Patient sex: M
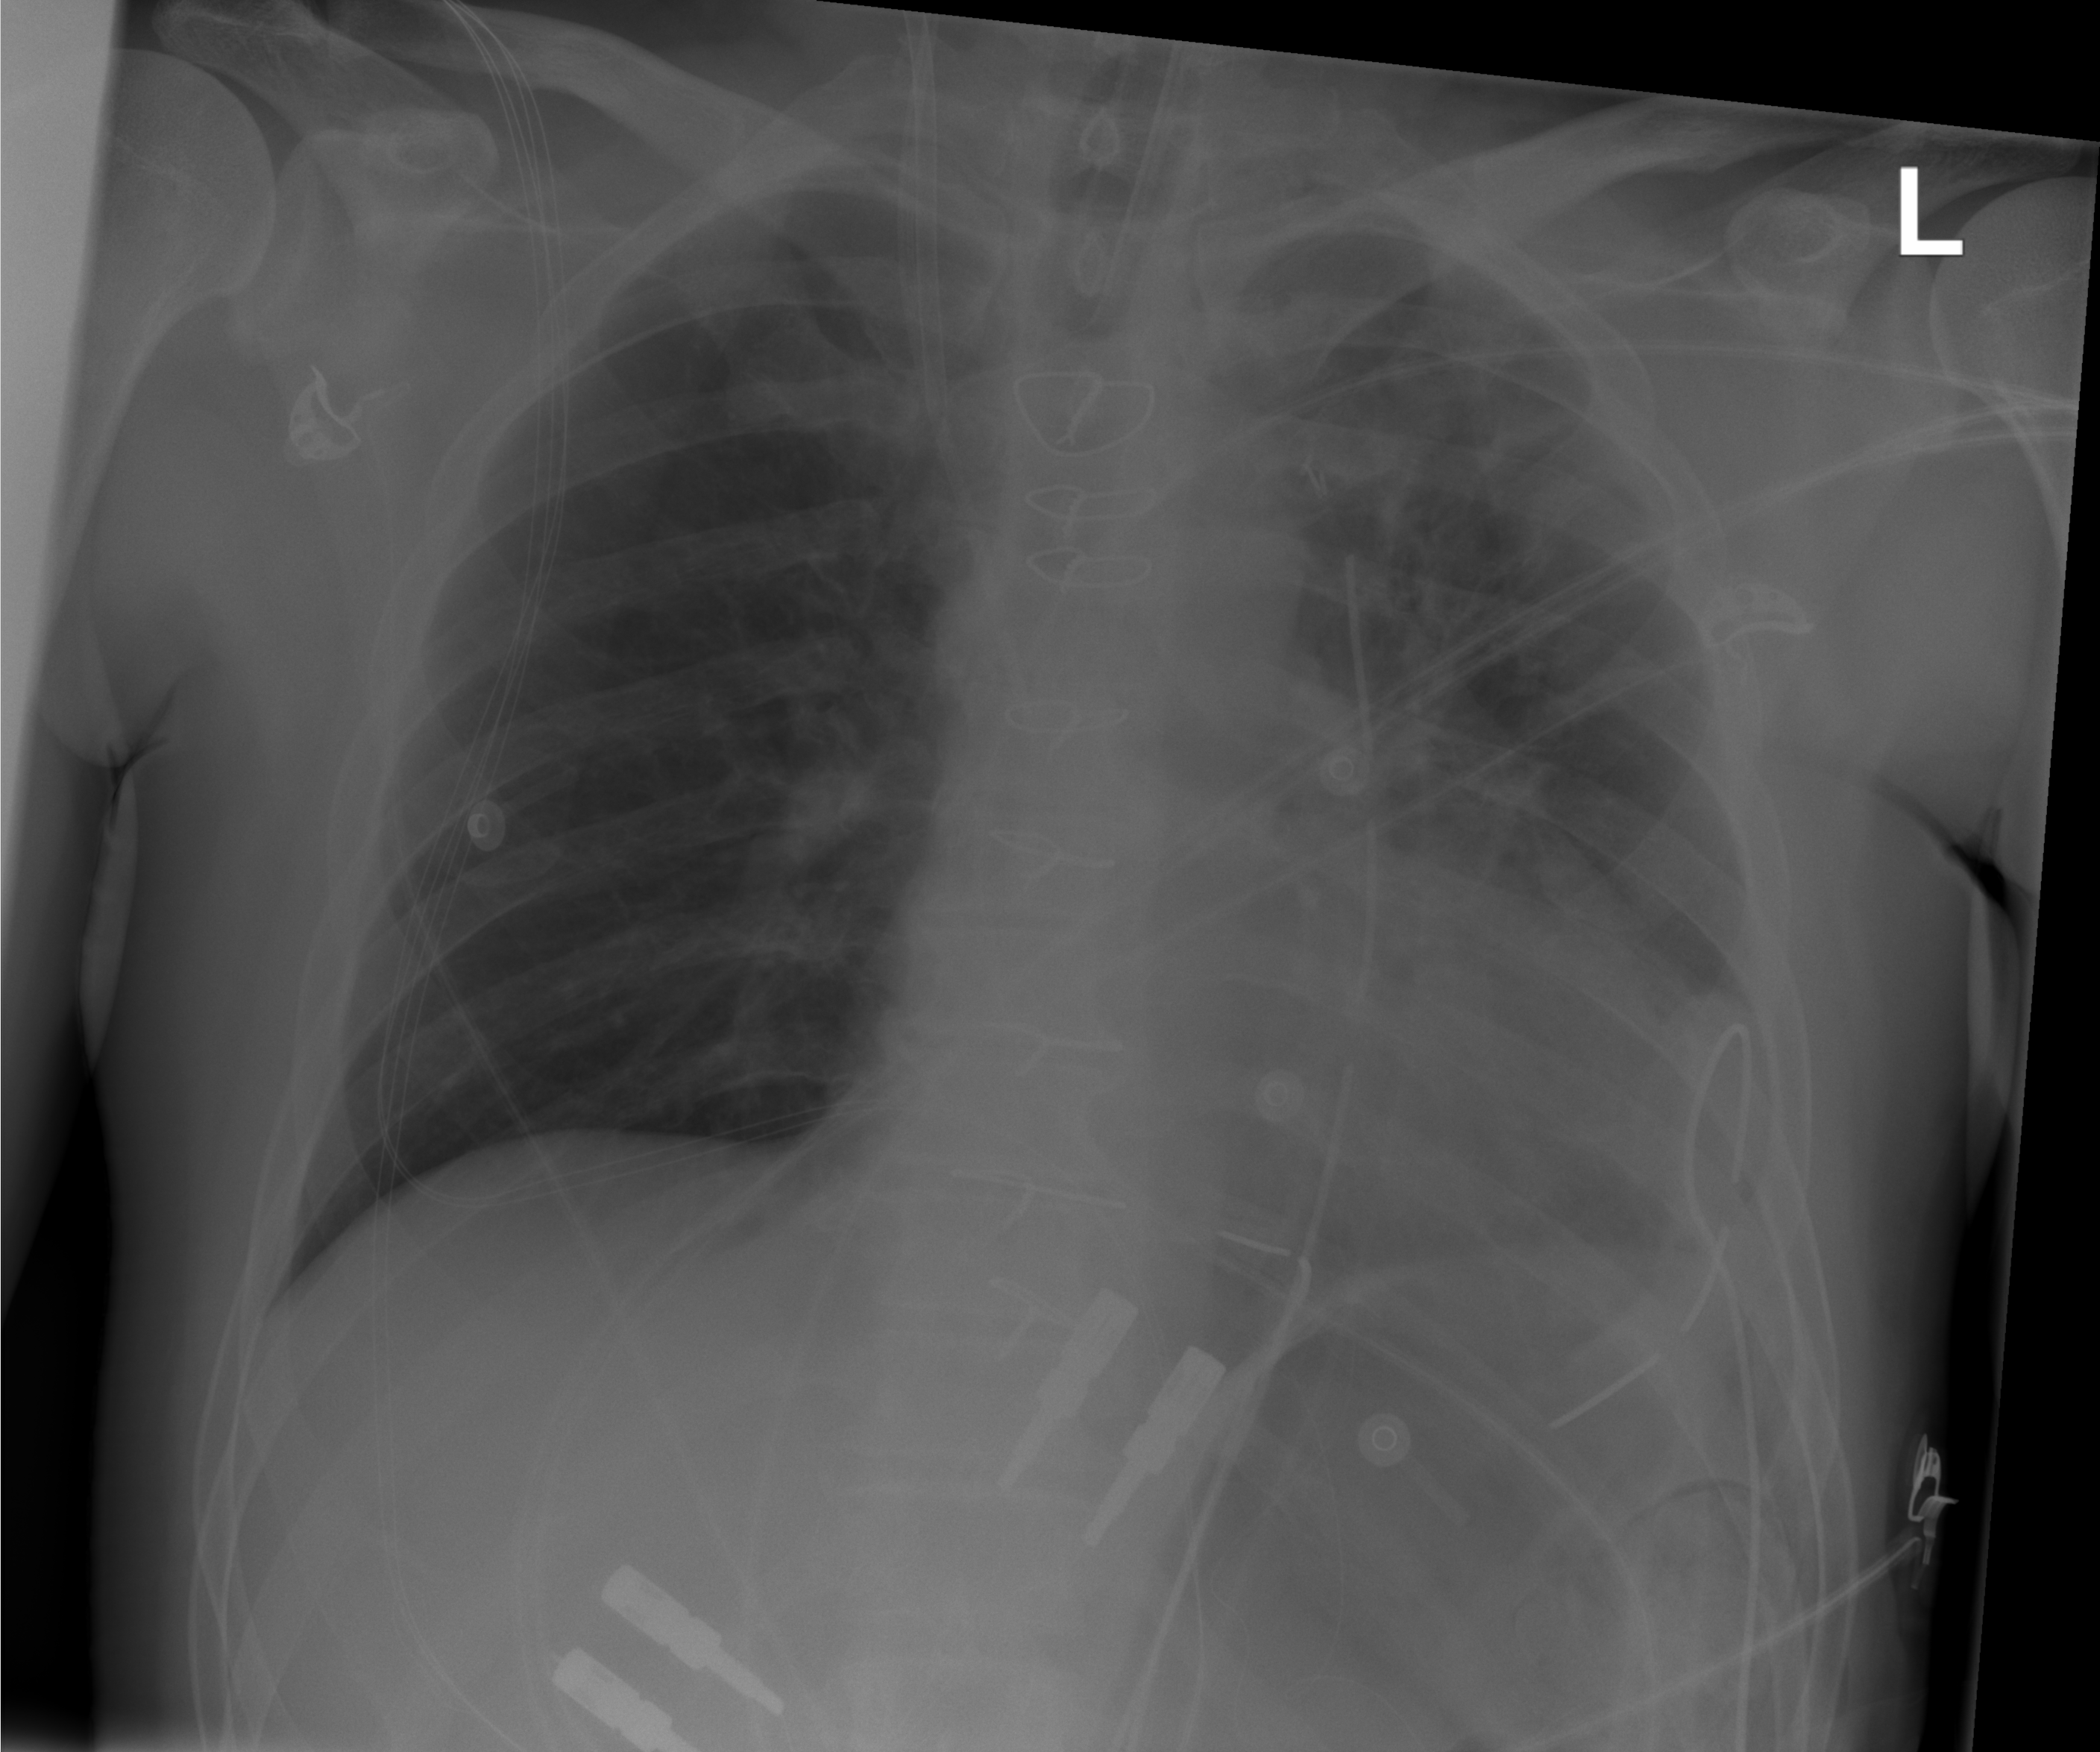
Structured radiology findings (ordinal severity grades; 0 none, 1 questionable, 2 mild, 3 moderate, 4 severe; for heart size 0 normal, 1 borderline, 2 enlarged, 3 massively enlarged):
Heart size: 3
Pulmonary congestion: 0
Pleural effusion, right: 0
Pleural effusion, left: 1
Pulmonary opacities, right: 0
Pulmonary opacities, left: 0
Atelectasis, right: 0
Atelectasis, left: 2